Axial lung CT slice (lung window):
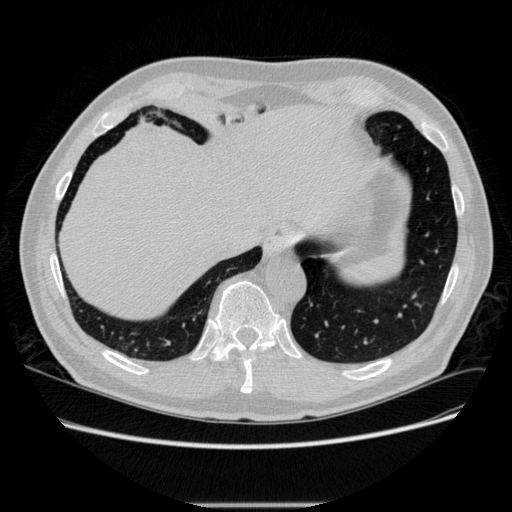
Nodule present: no